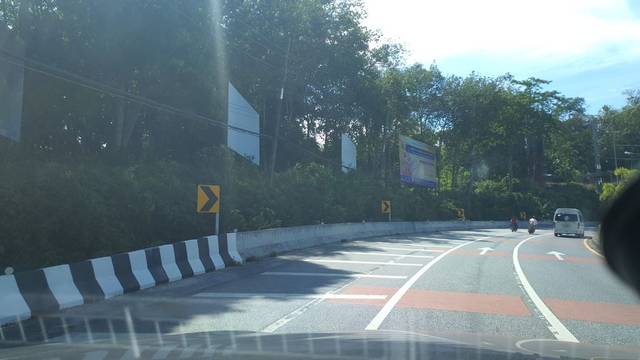
Region: Thailand
Coordinates: 8.089, 98.319